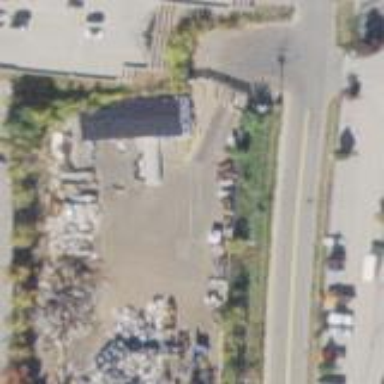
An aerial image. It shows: Recycling center.